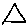
Label: triangle